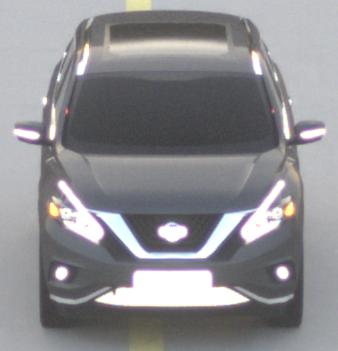
Make: Nissan
Model: Murano
Detailed model: Gen. 3 Z52
Model produced from: 2015
Doors: 5
Color: gray
Road condition: dry road
Daytime: sunrise or sunset
Contrast: low contrast